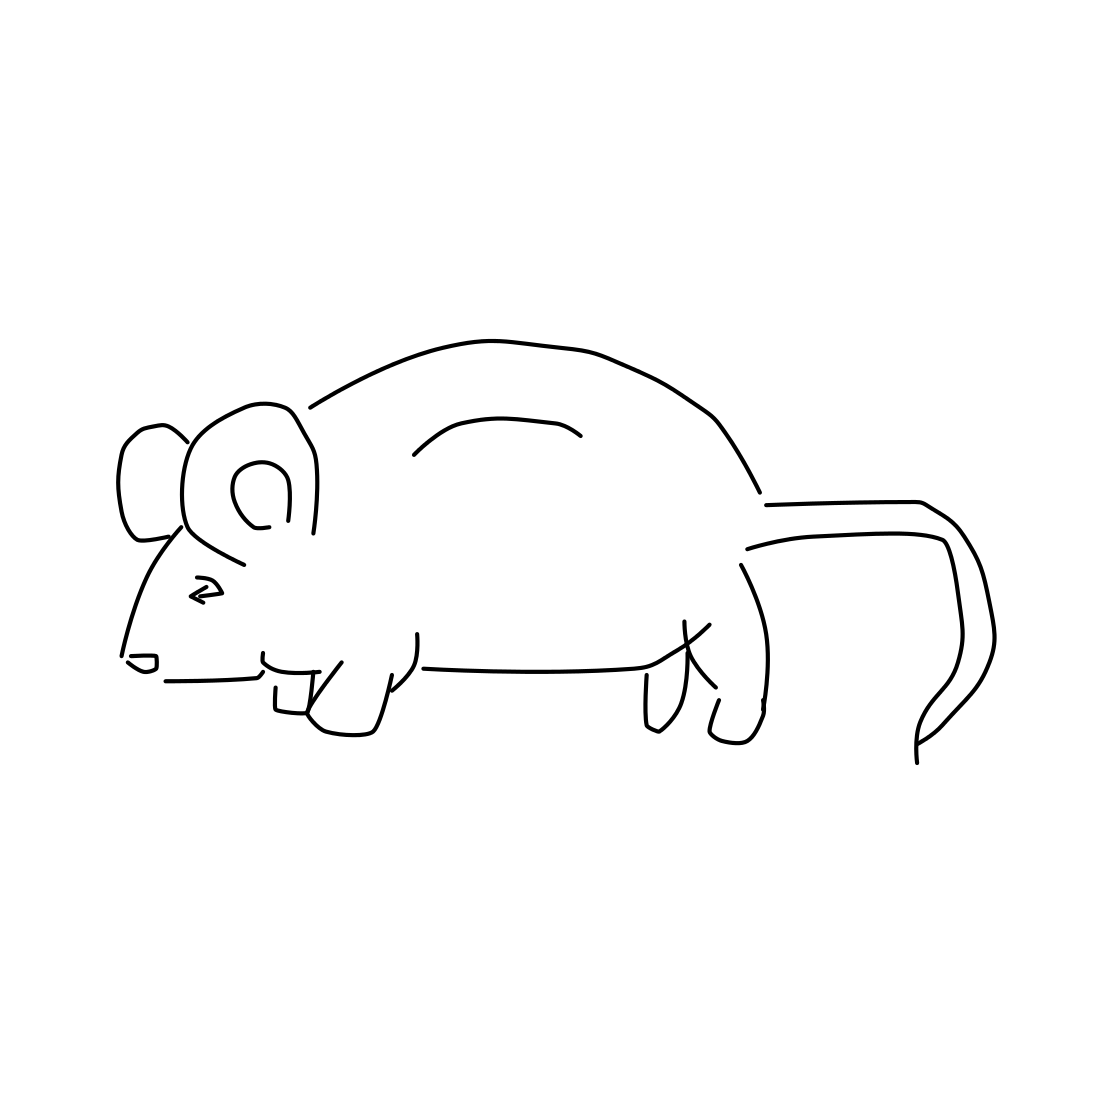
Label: mouse (animal)